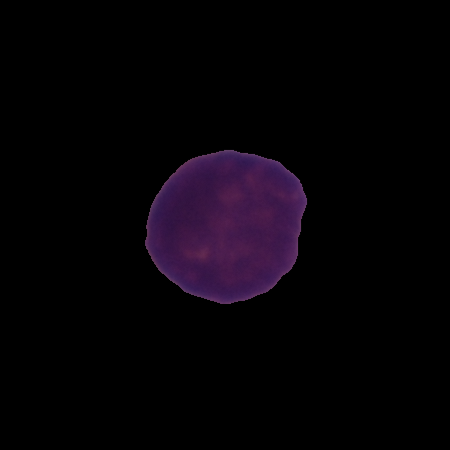
Label: healthy